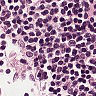
Metastatic tissue present: no